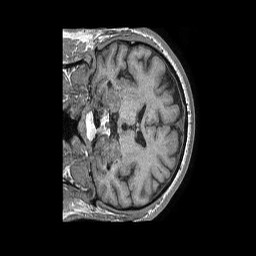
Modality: T1w
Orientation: coronal
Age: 65
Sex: male
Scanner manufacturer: philips
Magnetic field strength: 1.5 T
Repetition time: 0.007938 s
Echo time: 0.00371 s